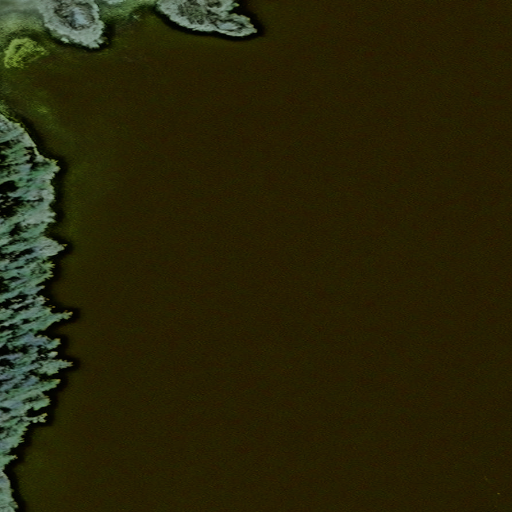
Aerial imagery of cape in Alaska named Gap Point containing only unknown